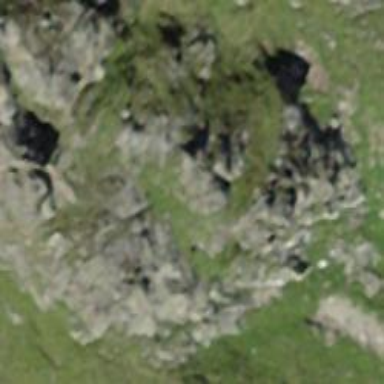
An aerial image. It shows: Landscape dominated by bare rock.